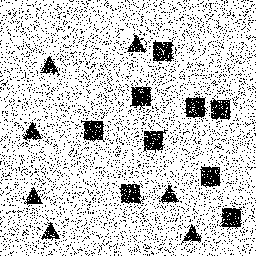
Squares: 9
Triangles: 7
Stars: 0
Total shapes: 16